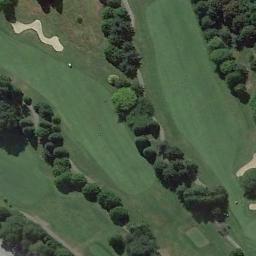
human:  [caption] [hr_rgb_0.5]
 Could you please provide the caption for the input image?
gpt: Many trees are near the golf course .

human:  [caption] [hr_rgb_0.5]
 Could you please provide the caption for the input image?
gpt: There are a few bunkers and a few paths on the large green lawn on the golf course and many trees .

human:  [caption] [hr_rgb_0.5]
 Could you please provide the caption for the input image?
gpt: There are two parallel paths from top left to bottom right .

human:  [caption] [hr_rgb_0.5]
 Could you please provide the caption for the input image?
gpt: The golf course has some fairways, Barrier trees and a sandpit and some barrier trees are on both sides of the fairways .

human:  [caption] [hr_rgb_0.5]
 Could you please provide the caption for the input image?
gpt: There are some rows of green trees on the golf course .